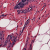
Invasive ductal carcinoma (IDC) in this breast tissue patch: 0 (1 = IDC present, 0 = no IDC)